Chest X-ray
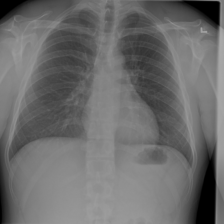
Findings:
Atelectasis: negative
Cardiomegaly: negative
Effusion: negative
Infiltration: negative
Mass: negative
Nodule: negative
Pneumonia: negative
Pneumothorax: negative
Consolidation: negative
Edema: negative
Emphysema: negative
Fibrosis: negative
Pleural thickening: negative
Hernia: negative